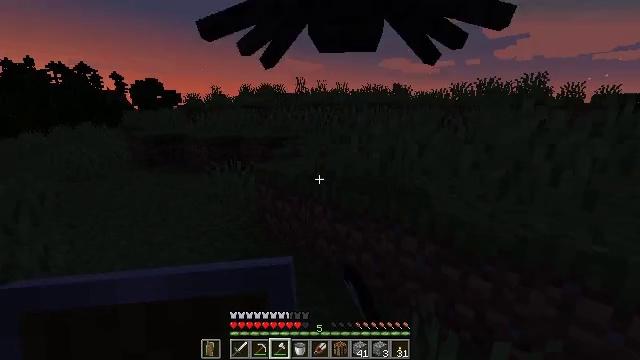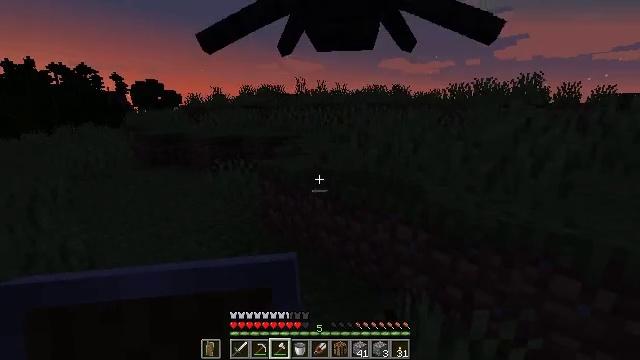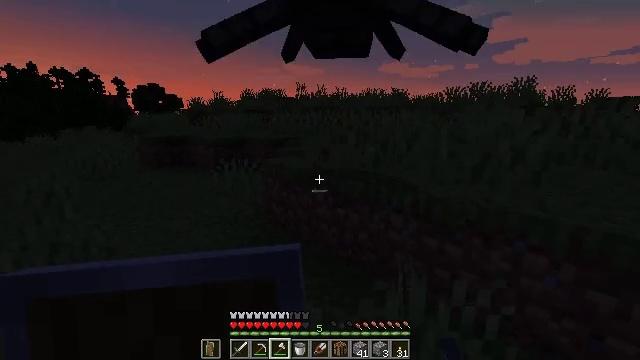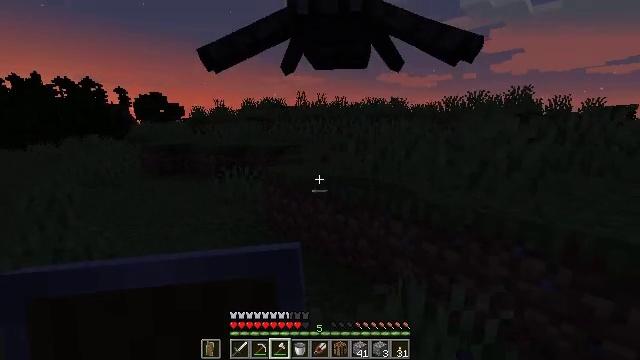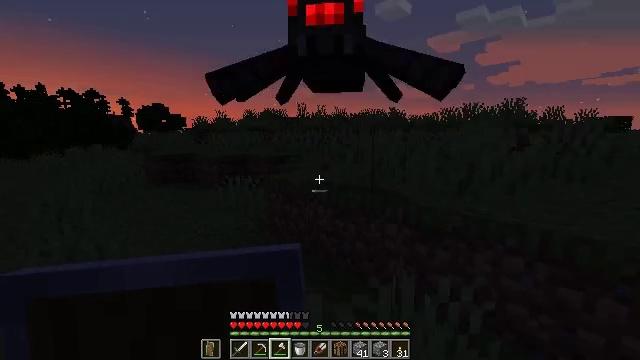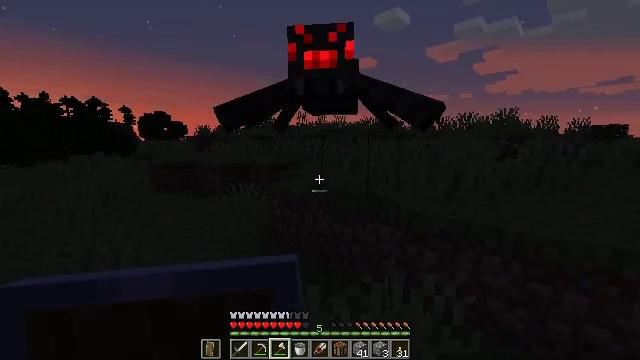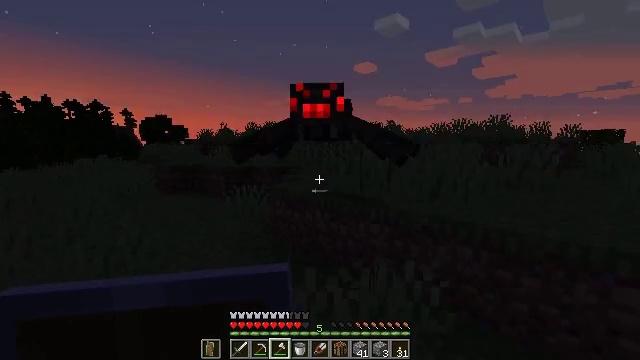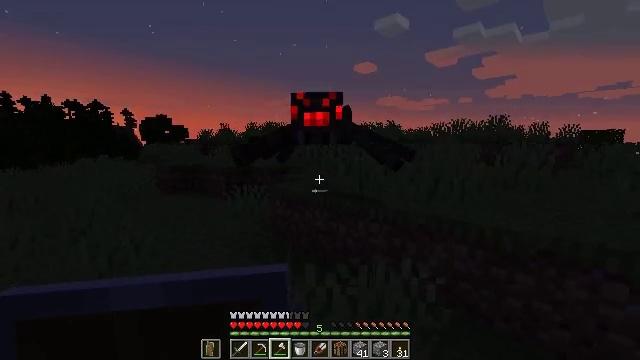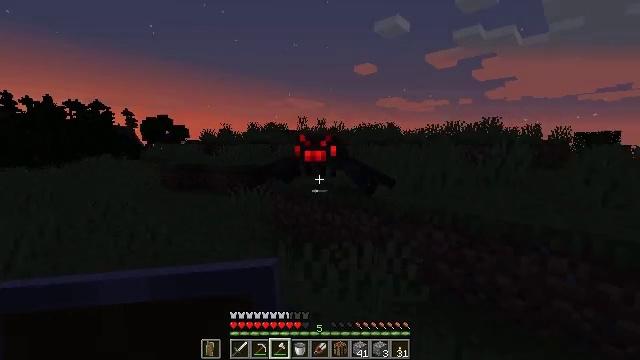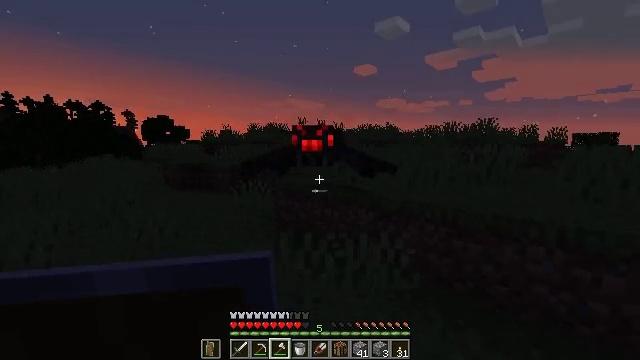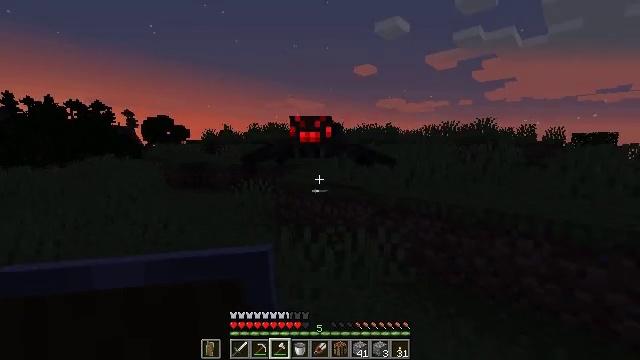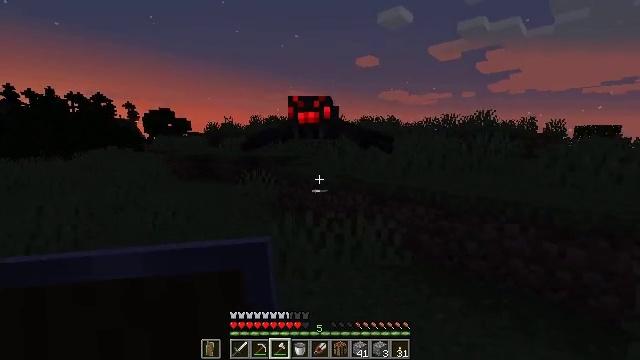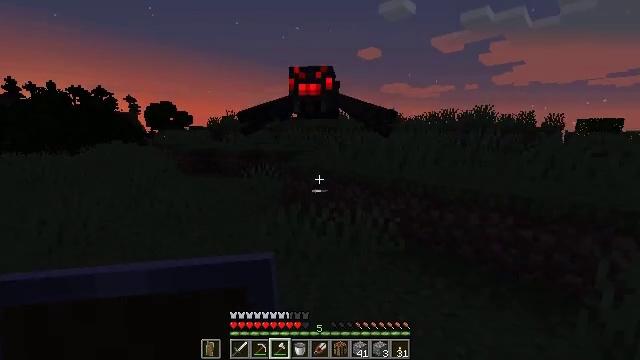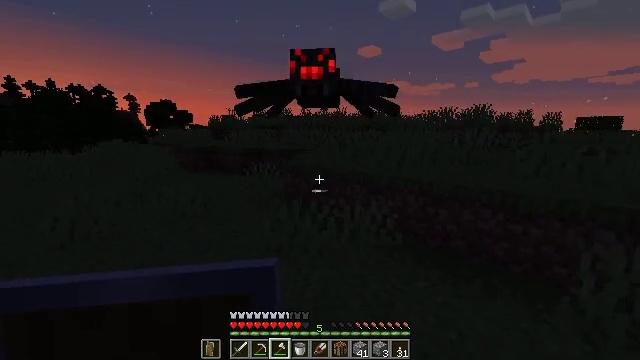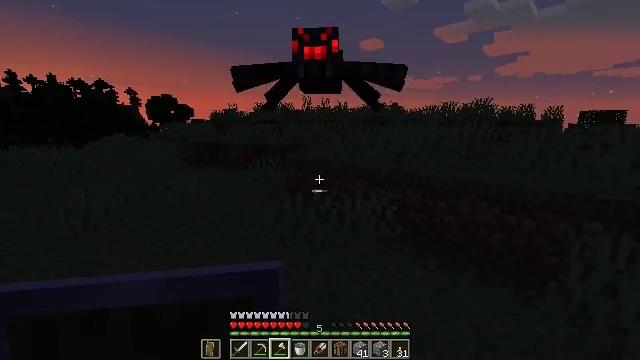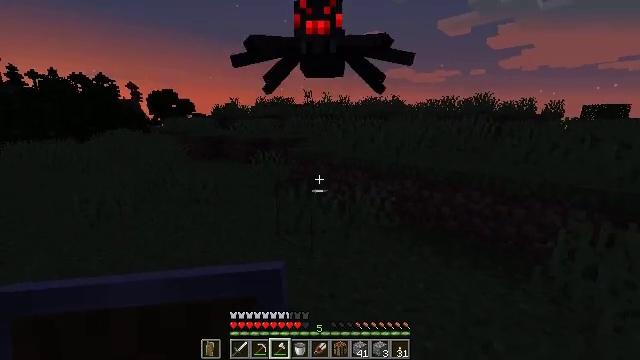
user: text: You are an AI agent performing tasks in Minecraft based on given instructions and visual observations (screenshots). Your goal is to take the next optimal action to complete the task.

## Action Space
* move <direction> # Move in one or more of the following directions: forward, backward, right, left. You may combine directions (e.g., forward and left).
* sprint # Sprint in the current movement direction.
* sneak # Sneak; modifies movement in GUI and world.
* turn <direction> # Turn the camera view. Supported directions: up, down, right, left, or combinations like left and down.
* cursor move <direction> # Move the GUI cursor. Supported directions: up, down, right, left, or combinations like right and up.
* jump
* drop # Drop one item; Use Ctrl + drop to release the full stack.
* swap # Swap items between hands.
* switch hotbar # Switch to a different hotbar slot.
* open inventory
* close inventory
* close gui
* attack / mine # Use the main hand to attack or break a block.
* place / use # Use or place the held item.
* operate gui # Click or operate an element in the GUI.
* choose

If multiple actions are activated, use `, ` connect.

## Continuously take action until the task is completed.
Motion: motion action
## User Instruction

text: Hunt a spider.
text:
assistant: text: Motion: move back
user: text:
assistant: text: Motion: move back
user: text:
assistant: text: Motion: move back, turn up
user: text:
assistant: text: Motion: move back, turn up
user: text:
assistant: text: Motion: move back, turn up
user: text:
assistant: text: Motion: move back
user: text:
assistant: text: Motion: move back
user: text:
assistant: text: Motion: move back
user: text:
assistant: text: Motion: move back
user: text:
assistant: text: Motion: move back
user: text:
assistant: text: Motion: move back, turn down
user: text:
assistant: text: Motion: move back, turn down
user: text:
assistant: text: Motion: move back
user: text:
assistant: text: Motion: move back, turn down
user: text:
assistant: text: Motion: turn down
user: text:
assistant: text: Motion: no_op
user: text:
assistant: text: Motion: move forward
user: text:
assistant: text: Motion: move forward
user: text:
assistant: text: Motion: move forward
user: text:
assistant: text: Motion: move forward
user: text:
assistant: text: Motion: no_op
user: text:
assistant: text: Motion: move back, attack / mine
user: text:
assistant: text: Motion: move back, attack / mine
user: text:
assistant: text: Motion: move back, attack / mine
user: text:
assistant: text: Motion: move back, attack / mine
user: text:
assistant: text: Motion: move back
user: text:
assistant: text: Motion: no_op